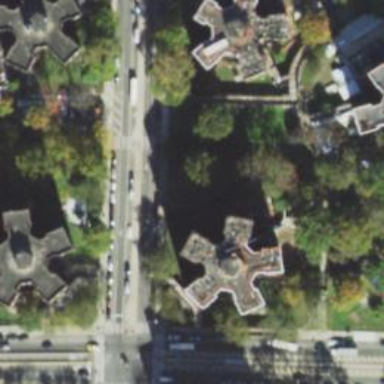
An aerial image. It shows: Footway that serves as traffic island.